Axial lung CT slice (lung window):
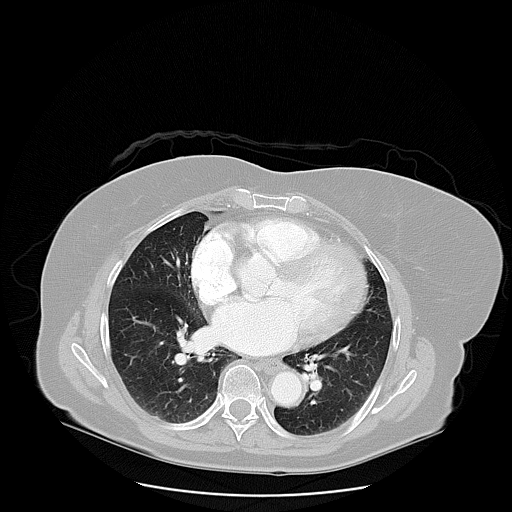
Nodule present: no